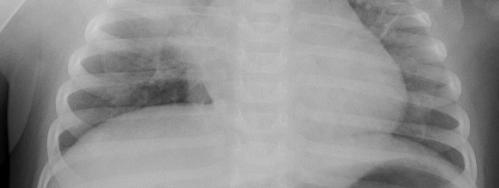
Diagnosis: PNEUMONIA